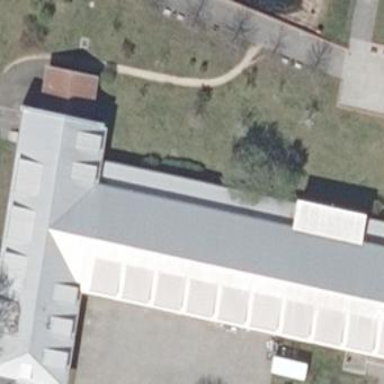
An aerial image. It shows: University building with pitched roof.